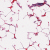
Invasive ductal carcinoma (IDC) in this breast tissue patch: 0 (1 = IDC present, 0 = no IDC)